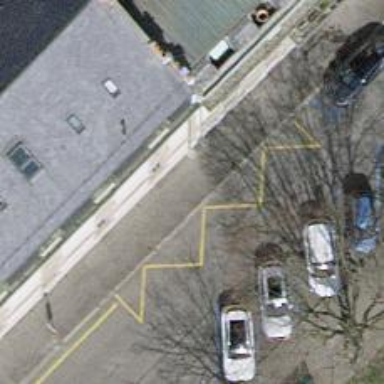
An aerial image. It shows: Sidewalk made of asphalt leading to platform for public transport.